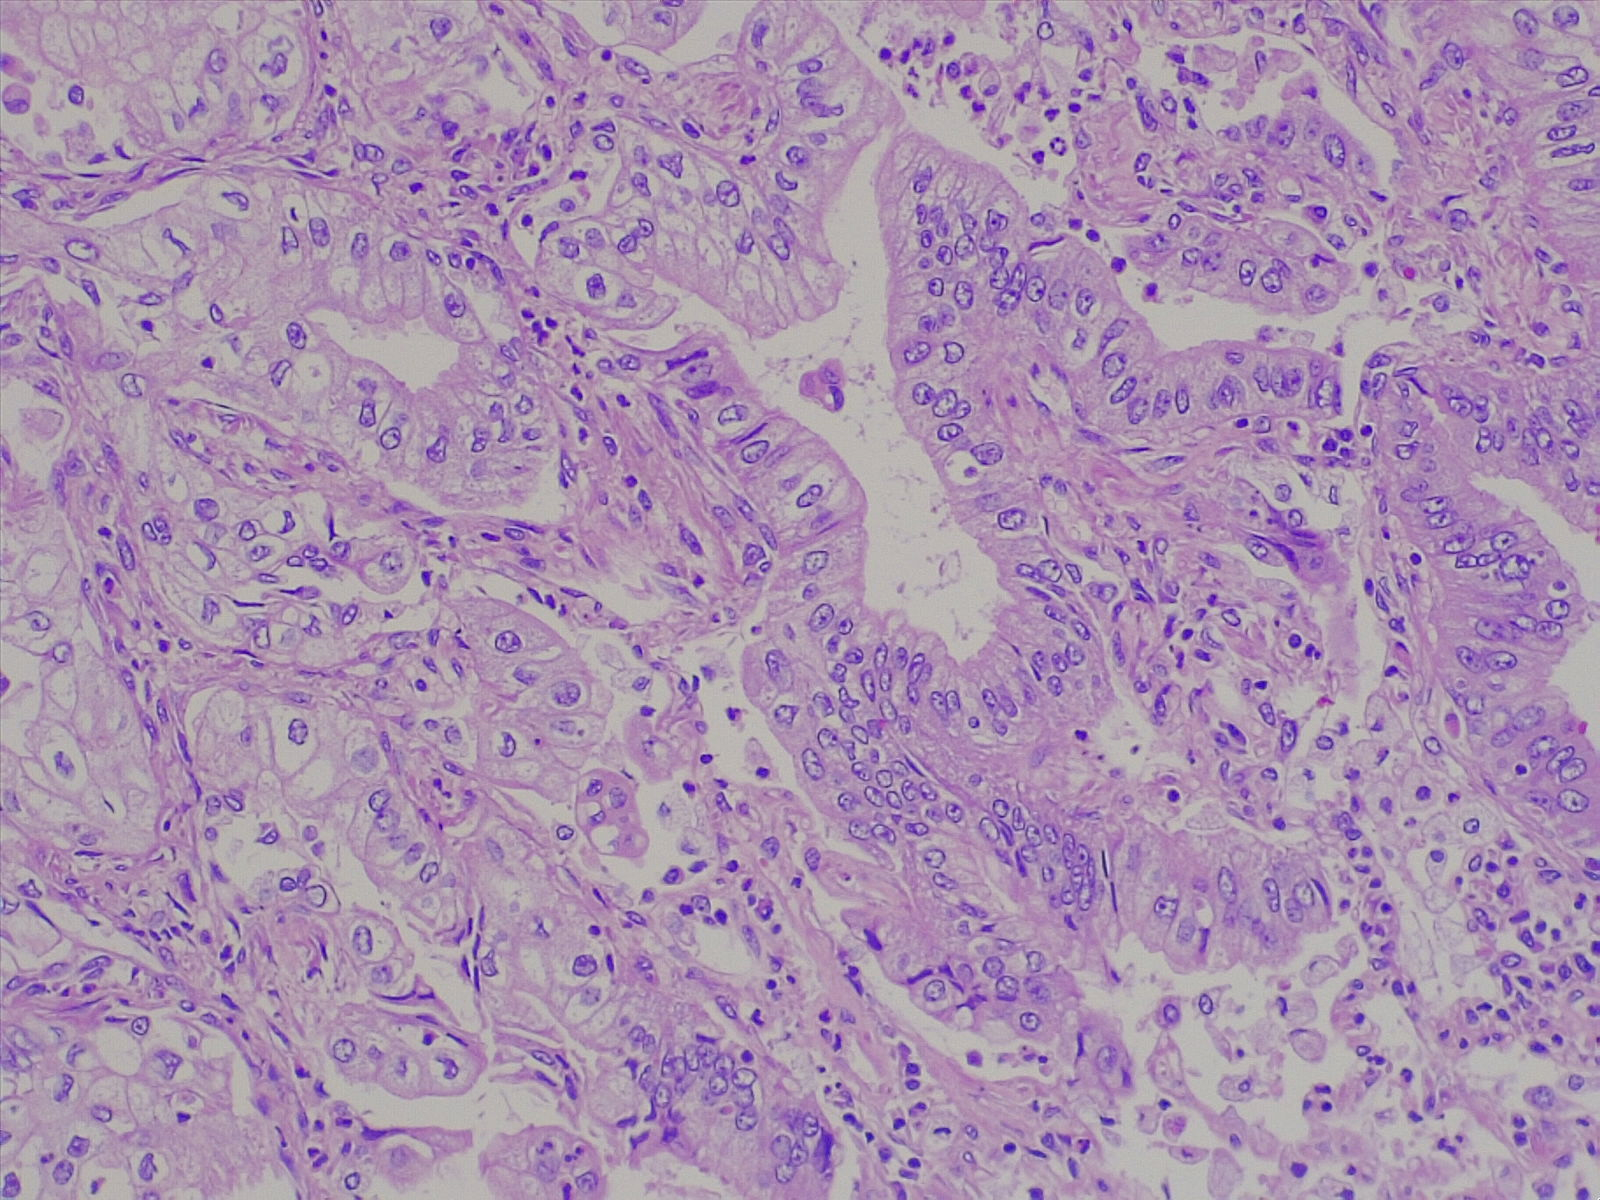
Label: lung adenocarcinoma, well differentiated